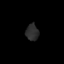
Tissue: skin
Cell type: Epithelial cells
Senescence score: 0.2706
Nuclear area (px): 206
Mean DAPI intensity: 44.228